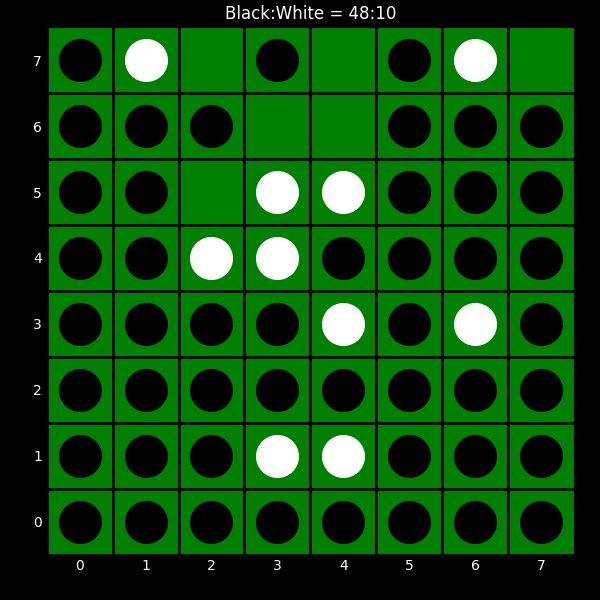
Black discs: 48
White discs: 10